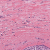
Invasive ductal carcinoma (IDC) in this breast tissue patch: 1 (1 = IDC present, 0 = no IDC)